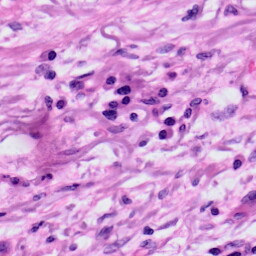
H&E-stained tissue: Skin